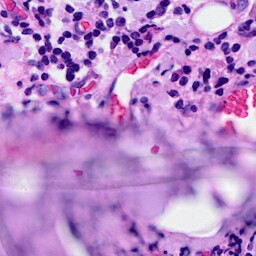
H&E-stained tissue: Breast